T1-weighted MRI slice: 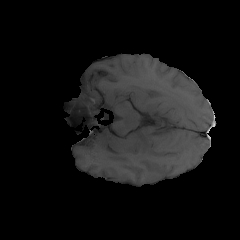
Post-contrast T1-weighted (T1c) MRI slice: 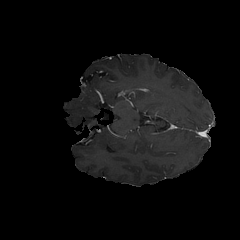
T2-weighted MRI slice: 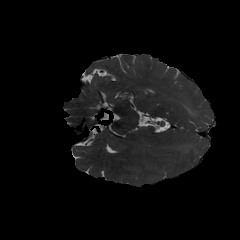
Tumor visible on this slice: no